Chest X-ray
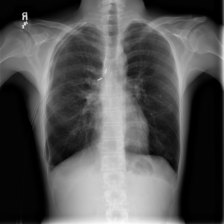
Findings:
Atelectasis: negative
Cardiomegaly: negative
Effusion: negative
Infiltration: negative
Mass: negative
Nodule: negative
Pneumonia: negative
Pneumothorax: positive
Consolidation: negative
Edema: negative
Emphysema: negative
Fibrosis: negative
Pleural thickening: negative
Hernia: negative